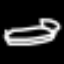
Label: bed